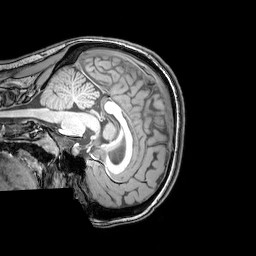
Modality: T1w
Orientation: sagittal
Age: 21
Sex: female
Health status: healthy
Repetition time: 0.081 s
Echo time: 0.037 s